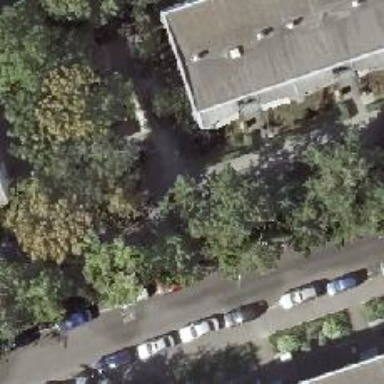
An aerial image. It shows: Asphalt footway.